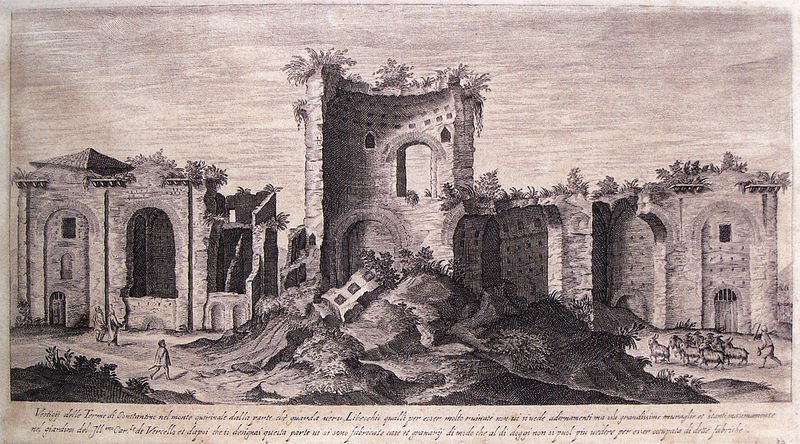
Titel: Vedute der Konstantinsthermen in Rom
Künstler: Etienne Dupérac
Schlagwörter: menschen, zeichnung, hügel, herde, staffage, arch, arches, architecture, church, men, palace, people, white, window, black, gray, grey, old, wall, windows, brown, plant, ruine, antike, burg, schwarzweiss, radierung, heaven, man, sky, stone, building, hill, roof, roofs, tower, trees, spanish, grass, bushes, garden, plants, drawing, kupferstich, black and white, schafe, hirte, castle, ruin, ruins, animals, french, revolution, falling, römisch, italy, ziegen, ancient, burgruine, doors, renaissance, theater, walls, bricks, facade, ground, pencil, deer, war, charcoal, goat, sheep, herd, sheperd, tan, stones, goats, description, latin, text, broken, tiles, words, fallen, rubble, game, pile, herder, herding, overgrown, masonry, destruction, destroyed, title, polish, damaged, mound, hearding, openings, collapse, pediments, abandon, menhscn, ple, leftover, devestation, lansdscape